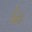
Label: 6